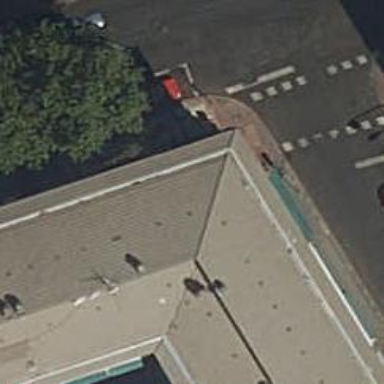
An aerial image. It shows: Car shop.